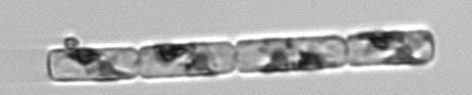
Label: Guinardia_delicatula